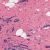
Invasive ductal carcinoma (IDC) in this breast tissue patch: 1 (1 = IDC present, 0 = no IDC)